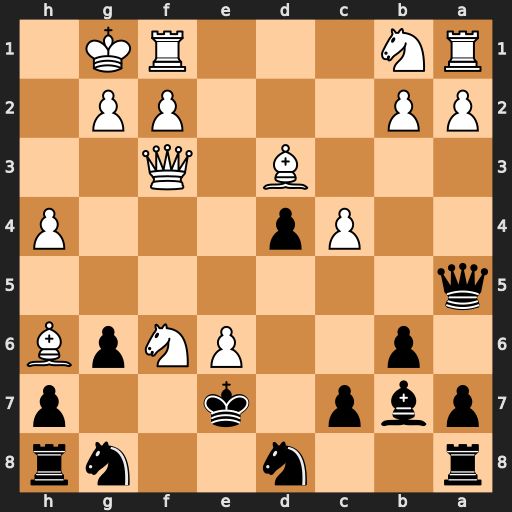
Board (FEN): r2n2nr/pbp1k2p/1p2PNpB/q7/2Pp3P/3B1Q2/PP3PP1/RN3RK1
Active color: b
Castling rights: -
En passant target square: -
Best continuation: Bxf3